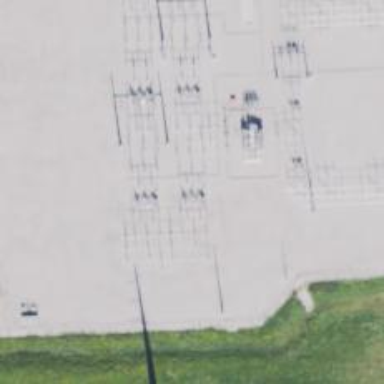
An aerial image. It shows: Switch used for power control.